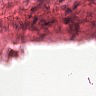
Metastatic tissue present: no